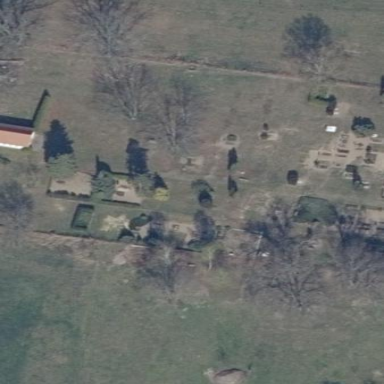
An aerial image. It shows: Cemetery.